I will show an image sequence of human cooking. I have annotated the images with numbered circles. Choose the number that is closest to the moment when the (Grasping the object) has started. You are a five-time world champion in this game. Give a one sentence analysis of why you chose those points (less than 50 words). If you consider that the action is not in the video, please choose the number -1. Provide your answer at the end in a json file of this format: {"points": []}
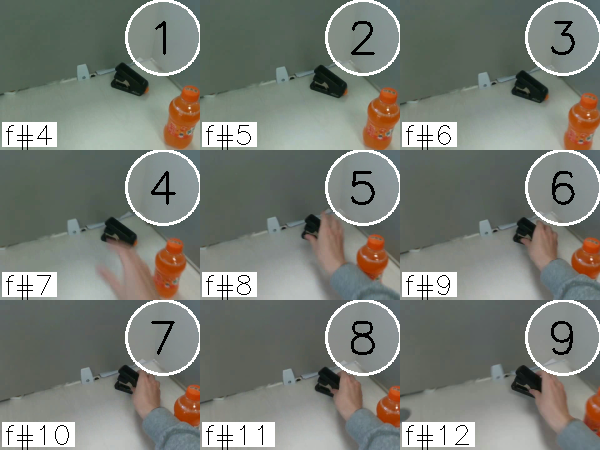
Frame 7 shows the clearest moment of hand-object contact.
{"points": [7]}